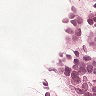
Metastatic tissue present: yes